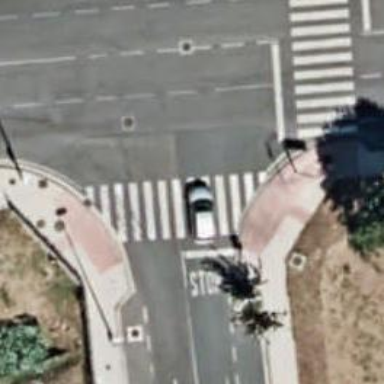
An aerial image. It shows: Uncontrolled crossing on the road.